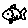
Label: fish